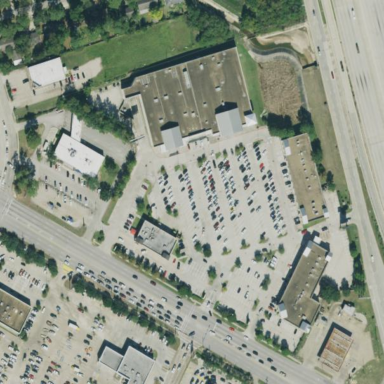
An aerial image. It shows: Retail area.